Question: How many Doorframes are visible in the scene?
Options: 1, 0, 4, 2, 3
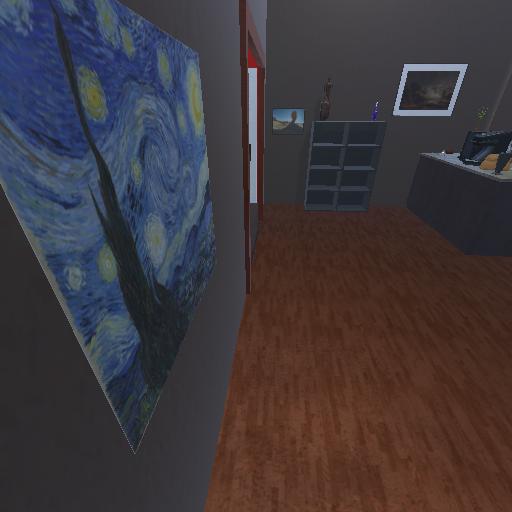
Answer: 1